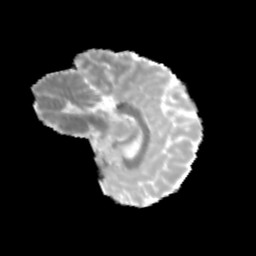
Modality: MD
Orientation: sagittal
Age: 11
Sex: female
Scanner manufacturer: siemens
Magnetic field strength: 3 T
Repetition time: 3.8 s
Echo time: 0.07 s